Question: I am running all my test cases and some of them get fail sometimes, pipeline detects it and fail the step and build. this blocks the next step to be executed (zip the report folder). I want to send that zip file as an email attachment.
Here is my file
'''
custom: # Pipelines that can only be triggered manually
QA2: # The name that is displayed in the list in the Bitbucket Cloud GUI
- step:
image: openjdk:8
caches:
- gradle
size: 2x # double resources available for this step to 8G
script:
- apt-get update
- apt-get install zip
- cd config/geb
- ./gradlew -DBASE_URL=qa2 clean BSchrome_win **# This step fails**
- cd build/reports
- zip -r testresult.zip BSchrome_winTest
after-script: # On test execution completion or build failure, send test report to e-mail lists
- pipe: atlassian/email-notify:0.3.11
variables:
<<: *email-notify-config
TO: 'email@email.com'
SUBJECT: "Test result for QA2 environment"
BODY_PLAIN: |
Please find the attached test result report to the email.
ATTACHMENTS: config/geb/build/reports/testresult.zip
'''

The steps:
'''
- cd build/reports
and
- zip -r testresult.zip BSchrome_winTest
'''
do not get executed because '- ./gradlew -DBASE_URL=qa2 clean BSchrome_win' failed
I don't want bitbucket to fail the step and stop the Queue's step from executing.
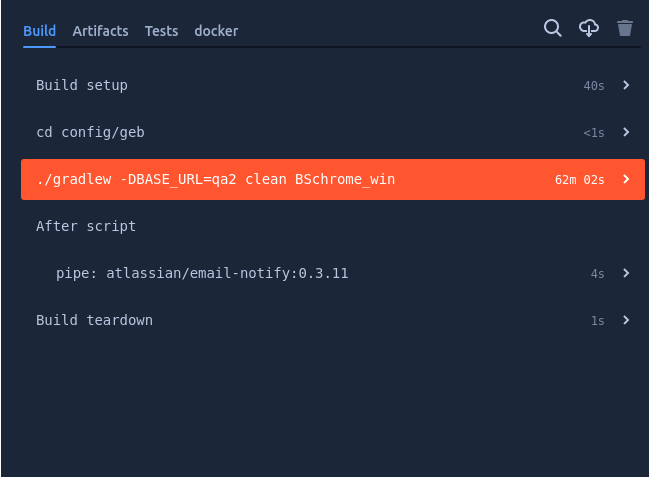
Answer: The 'bitbucket-pipelines.yml' file is just running bash/shell commands on Unix. The script runner looks for the return status codes of each command, to see if it succeeded '(status = 0)' or failed '(status = non-zero)'. So you can use various techniques to control this status code:
### Add " || true" to the end of your command
'''
./gradlew -DBASE_URL=qa2 clean BSchrome_win || true
'''
When you add '"|| true"' to the end of a shell command, it means "ignore any errors, and always return a success code 0". More info:
- <URL>
### Use "gradlew --continue" flag
'''
./gradlew -DBASE_URL=qa2 clean BSchrome_win --continue
'''
The '"--continue"' flag can be used to prevent a single test failure from stopping the whole task. So if one test or sub-step fails, gradle will try to continue running the other tests until all are run. However, it may still return an error, if an important step failed. More info: <URL>
### Move the 2 steps to the after-script section
'''
after-script:
- cd config/geb # You may need this, if the current working directory is reset. Check with 'pwd'
- cd build/reports
- zip -r testresult.zip BSchrome_winTest
'''
If you move the 2 steps for zip creation to the 'after-script' section, then they will always run, regardless of the success/fail status of the previous step.